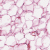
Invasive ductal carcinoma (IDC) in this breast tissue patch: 0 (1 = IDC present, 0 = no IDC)